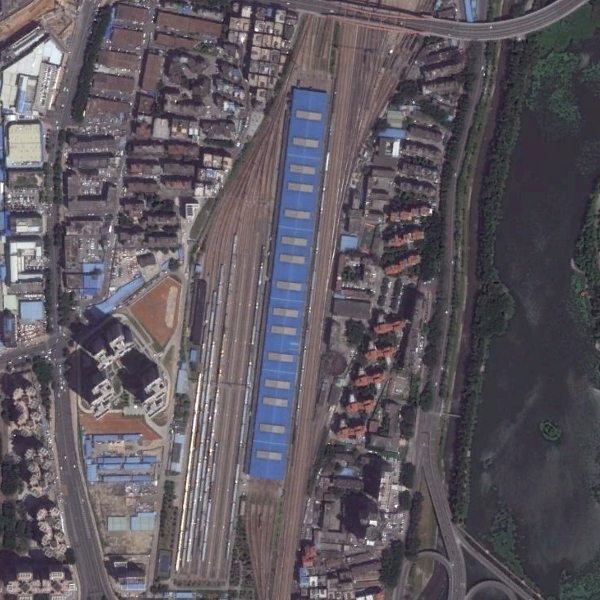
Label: RailwayStation